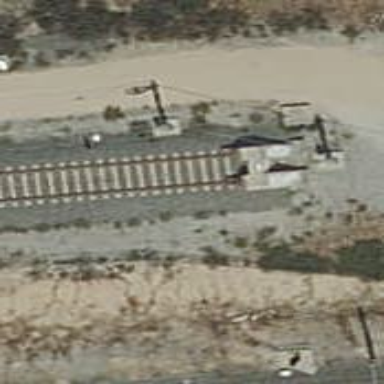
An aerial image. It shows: Spur service railway with buffer stop.